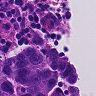
Metastatic tissue present: yes